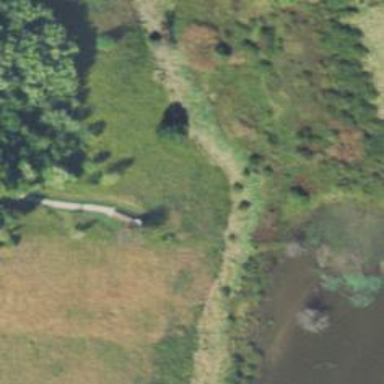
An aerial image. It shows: Bird hide located in leisure land area.